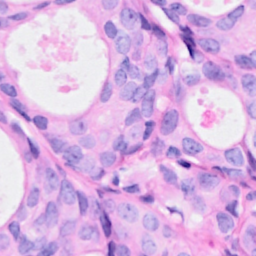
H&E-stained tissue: Breast